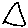
Label: triangle